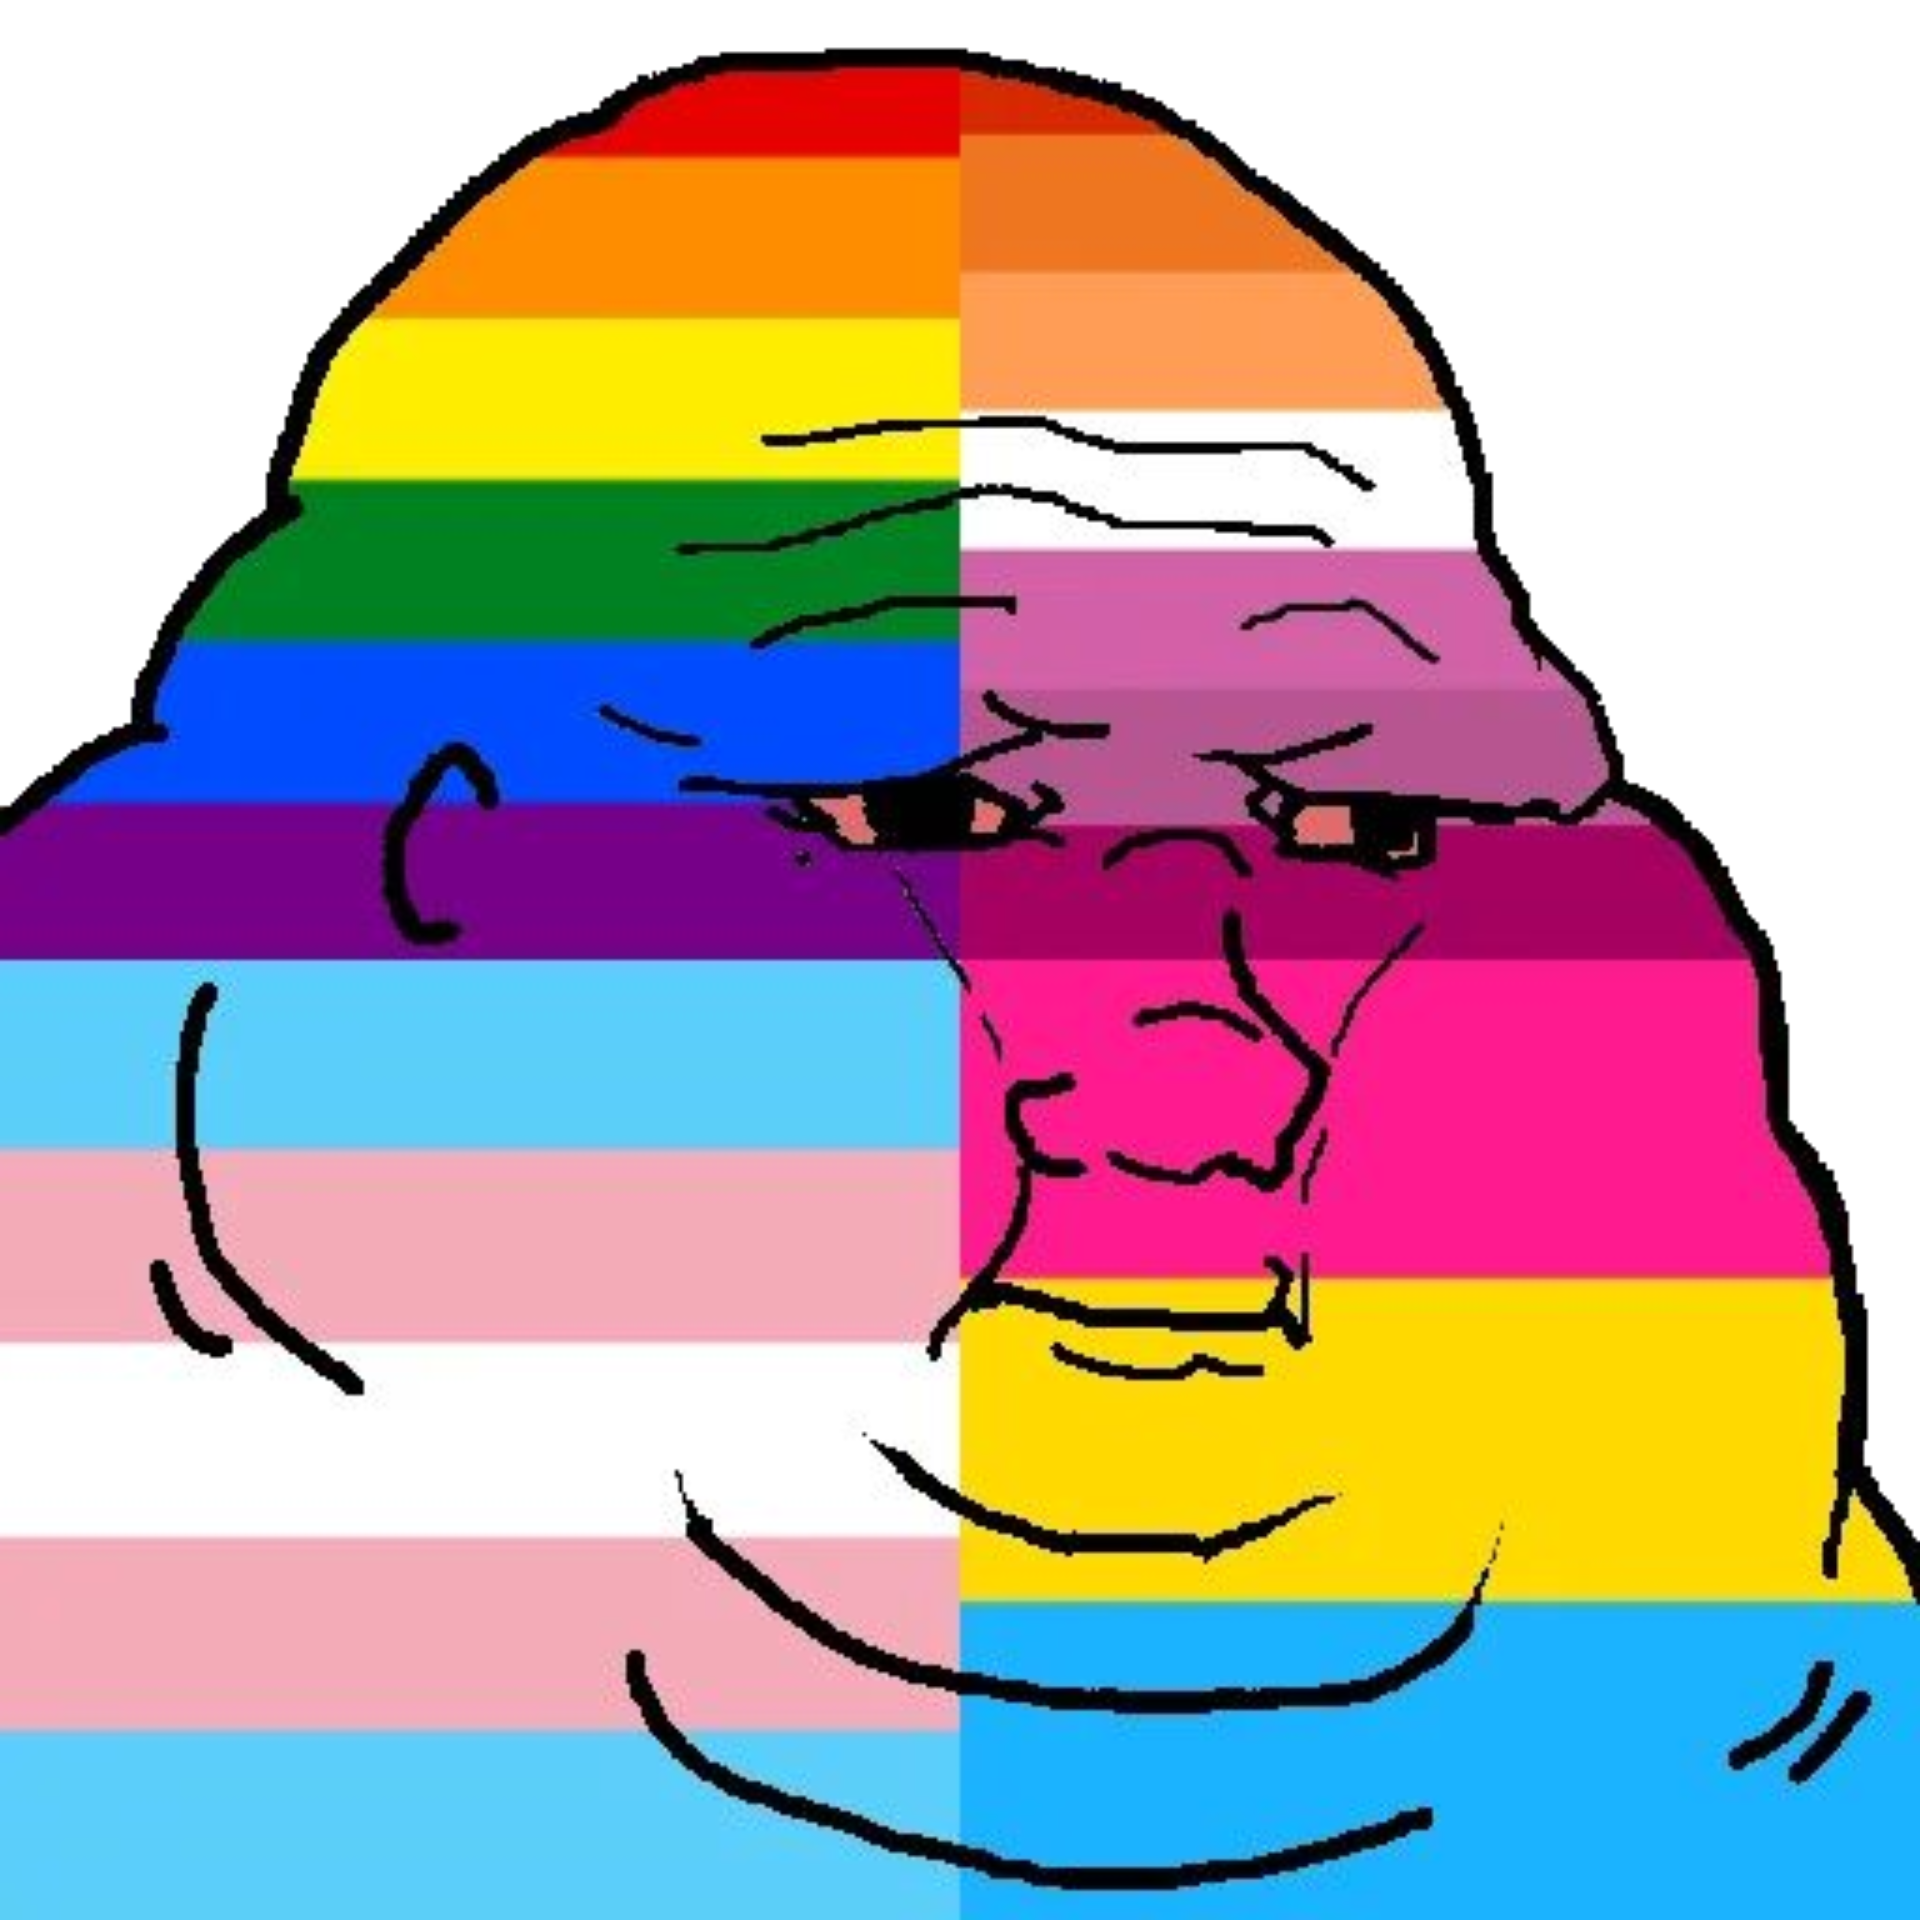
Label: 5_Blobjak